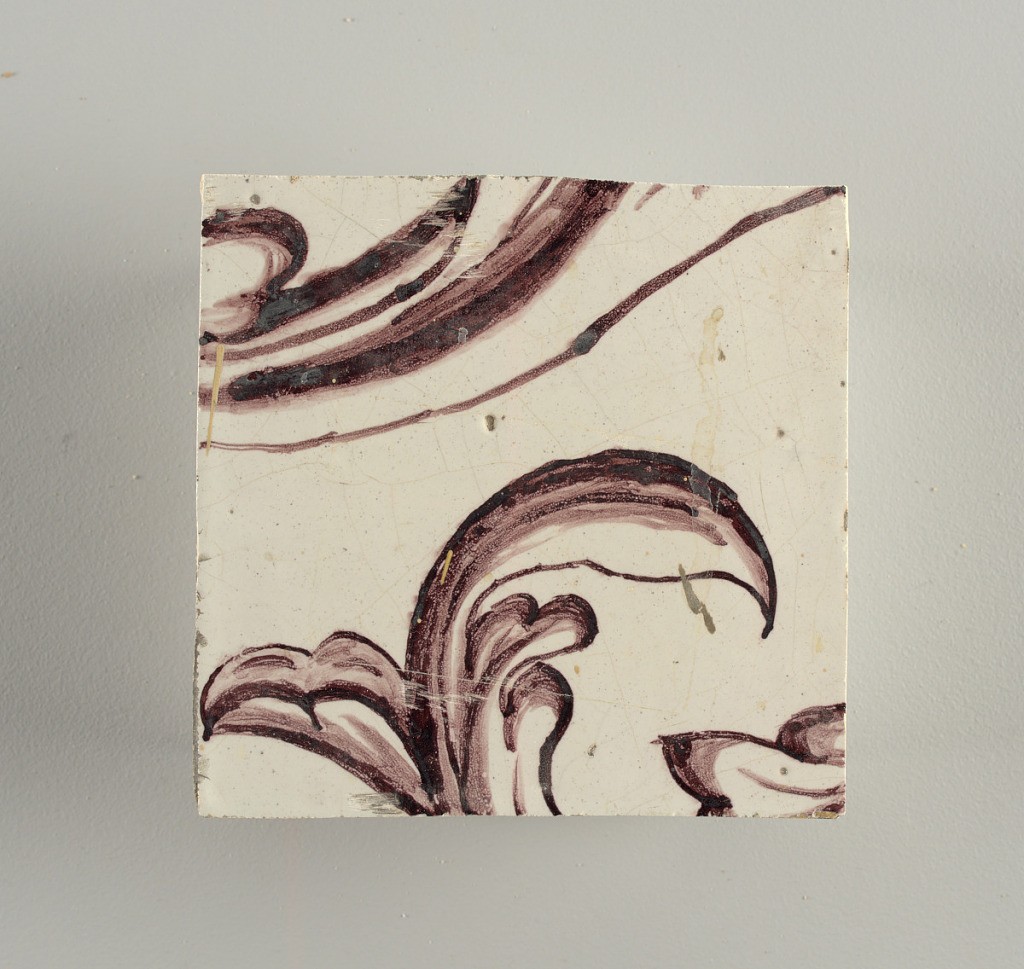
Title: Wall facing
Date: ca. 1725
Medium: tin-glazed earthenware, underglaze
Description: Running design for a frieze or a dado, composed of scrolls of foliage and strapwork, and four repeating motifs--a seated woman in a small upright oval medallion, a putto seated on a rocailled base, and strapwork in axial pattern.  The various panels, A to F, show various repeats of the same design, all being five tiles high and a varying number of tiles wide.